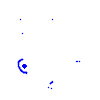
Particle: kaon